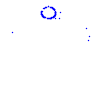
Particle: kaon